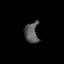
Tissue: lung
Cell type: Epithelial cells
Senescence score: 0.2154
Nuclear area (px): 280
Mean DAPI intensity: 88.071